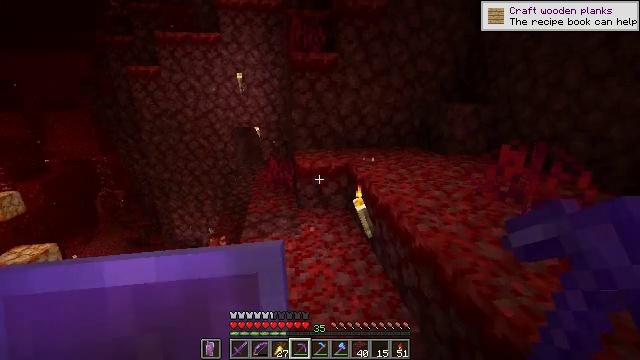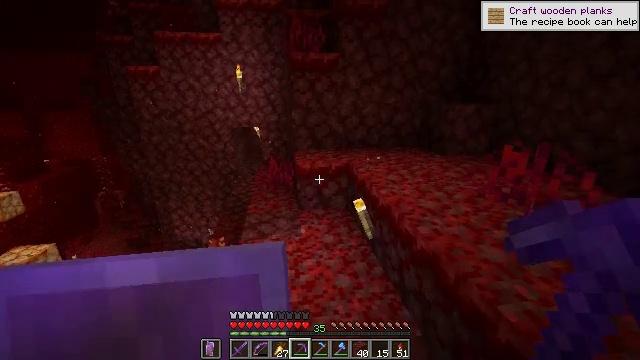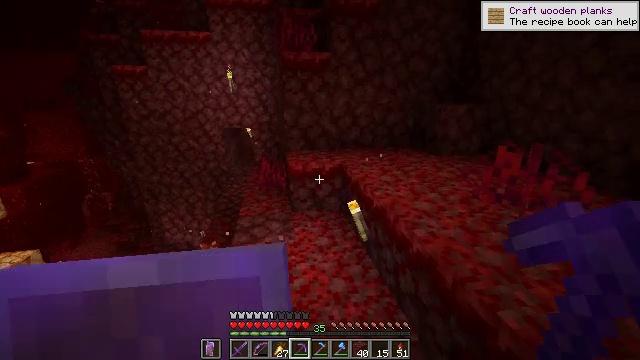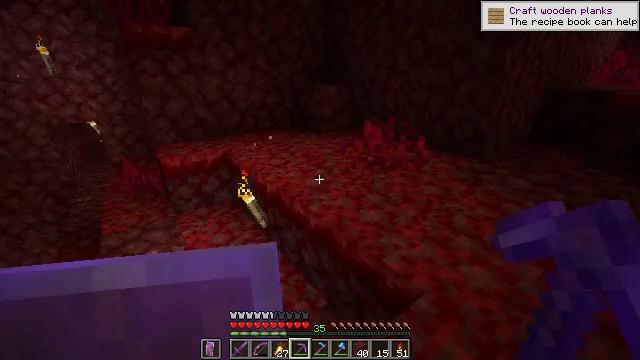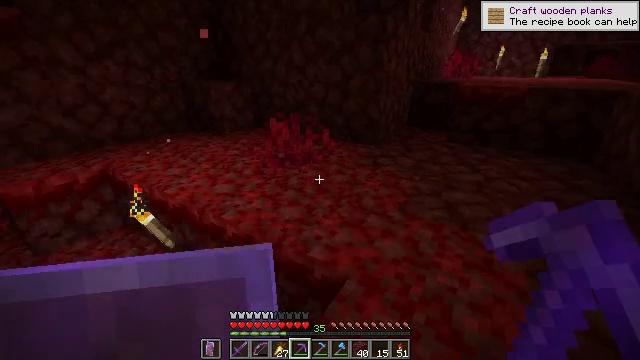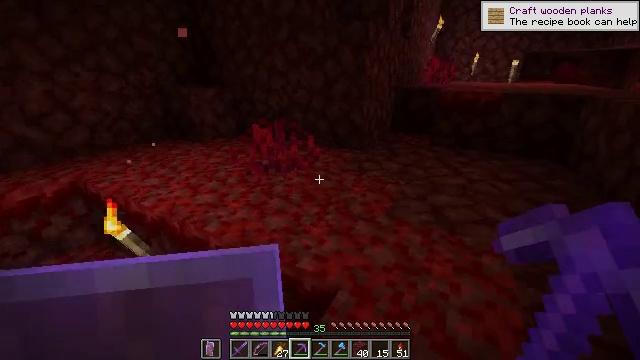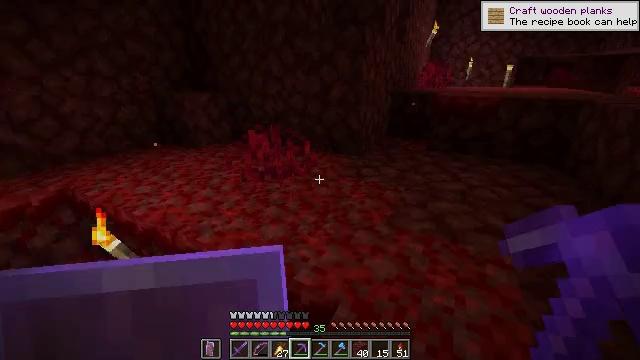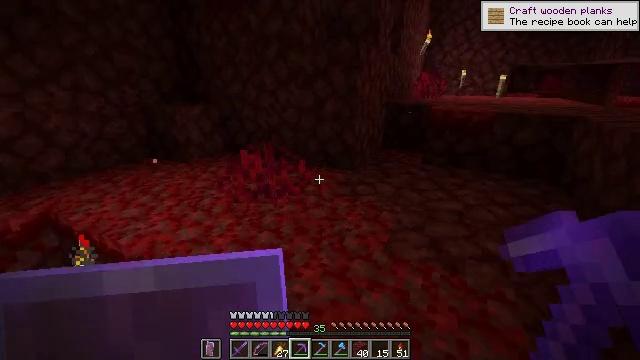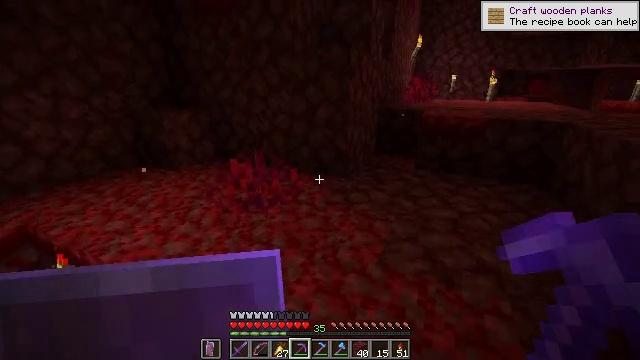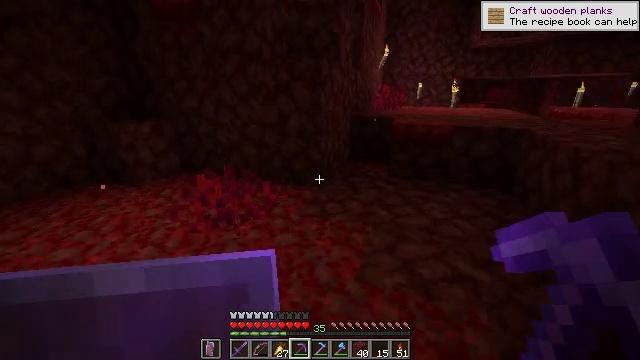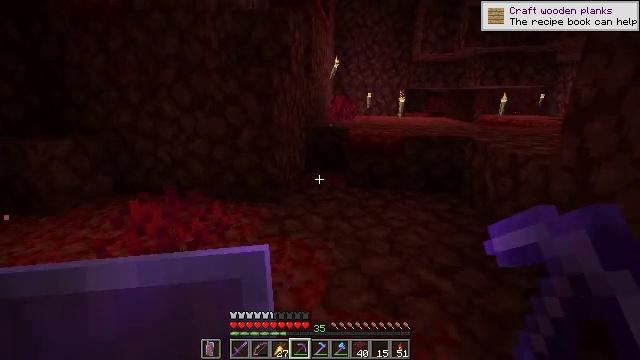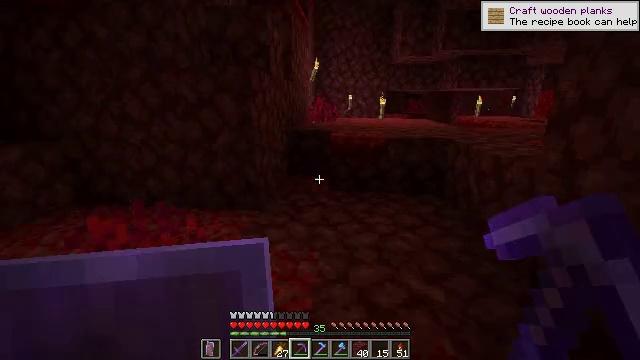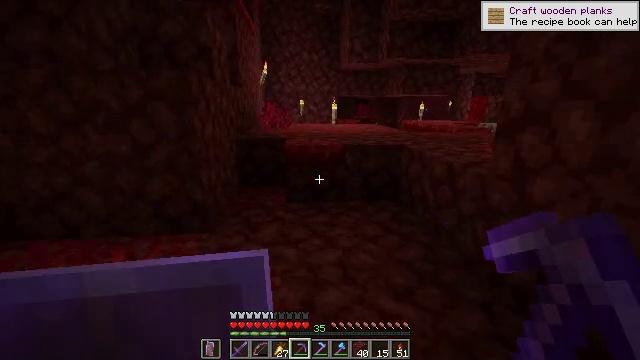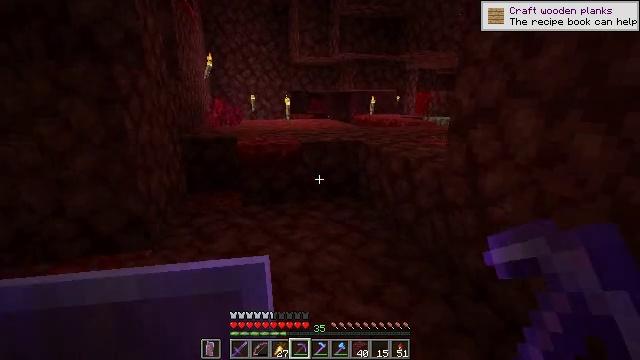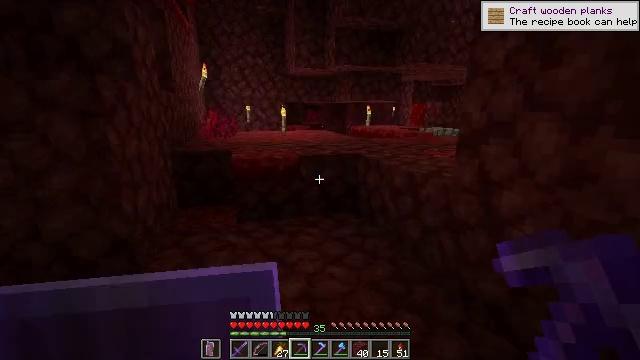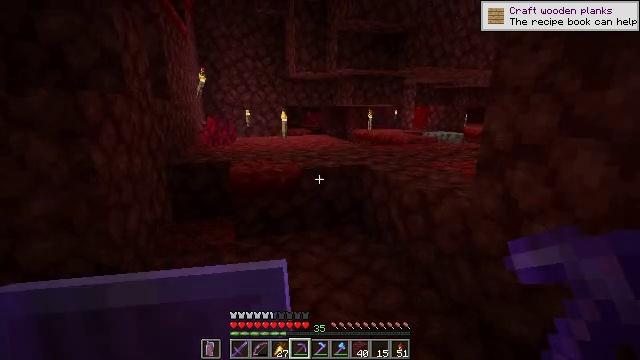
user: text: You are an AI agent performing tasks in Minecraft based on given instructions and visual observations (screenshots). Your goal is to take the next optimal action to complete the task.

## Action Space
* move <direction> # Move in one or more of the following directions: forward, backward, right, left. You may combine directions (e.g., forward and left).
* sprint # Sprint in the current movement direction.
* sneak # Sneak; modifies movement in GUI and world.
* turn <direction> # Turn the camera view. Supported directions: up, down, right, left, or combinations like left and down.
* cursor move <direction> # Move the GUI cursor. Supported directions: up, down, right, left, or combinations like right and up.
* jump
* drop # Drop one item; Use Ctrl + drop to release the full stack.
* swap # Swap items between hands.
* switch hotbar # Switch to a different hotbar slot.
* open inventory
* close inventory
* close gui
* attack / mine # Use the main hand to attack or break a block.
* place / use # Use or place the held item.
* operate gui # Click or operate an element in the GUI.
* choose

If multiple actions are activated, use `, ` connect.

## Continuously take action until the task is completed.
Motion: motion action
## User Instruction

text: Mine the nether wart block in the Nether.
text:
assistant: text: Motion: move forward, sneak
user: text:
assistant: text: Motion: move forward, sneak, turn right
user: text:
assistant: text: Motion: move forward, sneak, turn right and down
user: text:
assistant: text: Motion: move forward, sneak, turn right
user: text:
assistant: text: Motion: move forward, sneak, turn right and up
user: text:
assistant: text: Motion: move forward
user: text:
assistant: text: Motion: move forward, turn right
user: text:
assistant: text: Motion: move forward, turn right
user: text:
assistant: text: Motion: move forward, turn right and up
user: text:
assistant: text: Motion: move forward, turn right and up
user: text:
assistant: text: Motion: move forward, turn right
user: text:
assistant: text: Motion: move forward, turn right and up
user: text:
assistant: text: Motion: move forward, turn right and down
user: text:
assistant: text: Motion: move forward, turn right and up
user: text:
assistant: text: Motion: move forward, jump
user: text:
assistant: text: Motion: move forward, jump
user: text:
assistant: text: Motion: move forward, jump
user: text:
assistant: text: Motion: move forward, jump
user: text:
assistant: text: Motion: move forward
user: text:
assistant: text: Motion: move forward
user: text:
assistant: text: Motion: move forward
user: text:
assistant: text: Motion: move forward
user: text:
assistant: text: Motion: move forward
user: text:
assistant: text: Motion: move forward, turn right and up
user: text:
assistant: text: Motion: move forward, turn right and up
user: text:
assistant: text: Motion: move forward, turn right and up
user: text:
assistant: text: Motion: move forward, sprint, turn right and up
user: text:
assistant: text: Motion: move forward, sprint, turn right
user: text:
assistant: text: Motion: move forward, sprint
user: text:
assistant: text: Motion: move forward, sprint, jump